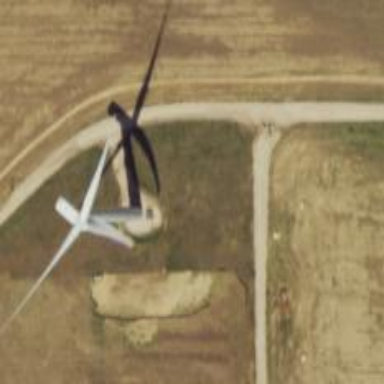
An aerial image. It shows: Wind generator using horizontal axis wind turbines.